Question: I just started to play around with servlets and trying to implement a simple java-based authentication system. I have a login form through which send the login data and if its correct redirect to home page. The login form is like in below code:
'''
<form name="frmLogin" action="/LogonServlet" method="POST">
<table border="1">
<tr>
<td colspan="2"><c:out value="${errorMsg}"/> </td></tr>
<tr>
<td>User Name: </td>
<td><input type="text" name="username" /></td></tr>
<tr>
<td>Password: </td>
<td><input type="password" name="password" /></td></tr>
<tr>
<td><input type="submit" name="Submit" value="Submit"/></td></tr>
</table>
</form>
'''

'''
<?xml version="1.0" encoding="UTF-8"?>
<web-app xmlns:xsi="http://www.w3.org/2001/XMLSchema-instance" xmlns="http://java.sun.com/xml/ns/javaee" xmlns:web="http://java.sun.com/xml/ns/javaee/web-app_2_5.xsd" xsi:schemaLocation="http://java.sun.com/xml/ns/javaee http://java.sun.com/xml/ns/javaee/web-app_3_0.xsd" id="WebApp_ID" version="3.0">
<display-name>TestProject</display-name>
<servlet>
<display-name>LogonServlet</display-name>
<servlet-name>LogonServlet</servlet-name>
<servlet-class>test.cc.project.LogonServlet</servlet-class>
</servlet>
<servlet-mapping>
<servlet-name>LogonServlet</servlet-name>
<url-pattern>/LogonServlet</url-pattern>
</servlet-mapping>
</web-app>
'''
'''
HTTP Status 404 - /LogonServlet
type Status report
message /LogonServlet
description The requested resource is not available.
'''
Can anyone explain me where I should put the class in order to call it correctly? Thanks.
'''
@WebServlet("/LogonServlet")
public class LogonServlet extends HttpServlet {
private static final String DB_URL = "jdbc:mysql://localhost:3306/test";
private static final String DB_USERNAME = "test";
private static final String DB_PASSWORD = "test";
private static final String LOGIN_QUERY = "SELECT * FROM 'accounts' WHERE uname=? AND passwd=?";
private static final String HOME_PAGE = "../Home.jsp";
private static final String LOGIN_PAGE = "../Login.jsp";
protected void doPost(HttpServletRequest request, HttpServletResponse response) throws ServletException, IOException {
String strUserName = request.getParameter("username");
String strPassword = request.getParameter("password");
String strErrMsg = null;
HttpSession session = request.getSession();
boolean isValidLogon = false;
try {
isValidLogon = authenticateLogin(strUserName, strPassword);
if(isValidLogon) {
session.setAttribute("username", strUserName);
} else {
strErrMsg = "Username or Password is invalid. Please try again.";
}
} catch(Exception e) {
strErrMsg = "Unable to validate user/password in database";
}
if(isValidLogon) {
response.sendRedirect(HOME_PAGE);
} else {
session.setAttribute("errorMsg", strErrMsg);
response.sendRedirect(LOGIN_PAGE);
}
}
private boolean authenticateLogin(String strUserName, String strPassword) throws Exception {
boolean isValid = false;
Connection conn = null;
try {
conn = getConnection();
PreparedStatement prepStmt = conn.prepareStatement(LOGIN_QUERY);
prepStmt.setString(1, strUserName);
prepStmt.setString(2, strPassword);
ResultSet rs = prepStmt.executeQuery();
if(rs.next()) {
System.out.println("User login is valid in DB");
isValid = true;
}
} catch(Exception e) {
System.out.println("validateLogon: Error while validating password: " +e.getMessage());
throw e;
} finally {
closeConnection(conn);
}
return isValid;
}
private Connection getConnection() throws Exception {
Connection conn = null;
try {
Class.forName("com.mysql.jdbc.Driver");
conn = DriverManager.getConnection(DB_URL, DB_USERNAME, DB_PASSWORD);
if (conn != null) {
System.out.println("Connected to the database");
}
} catch(SQLException sqle) {
System.out.println("SQLException: Unable to open connection to DB: " +sqle.getMessage());
throw sqle;
} catch(Exception e) {
System.out.println("Exception: Unable to open connection to DB: " +e.getMessage());
throw e;
}
return conn;
}
private void closeConnection(Connection conn) {
try {
if(conn!=null && !conn.isClosed()) {
conn.close();
}
} catch(SQLException sqle) {
System.out.println("Error while closing connection.");
}
}
}
'''
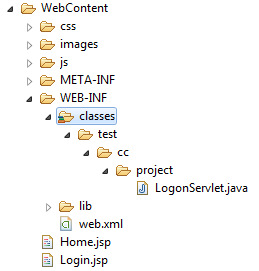
Answer: 1. you are calling /LogonServlet then you redirect to ../Home.jsp and ../Login.jsp
2. remove the "/" from web.xml
3. remove the line "@WebServlet("/LogonServlet")" which is a duplicate definition in respect of web.xml
finally let me suggest to NOT use custom login, use Realm and JEE authentication module it is easier and more portable